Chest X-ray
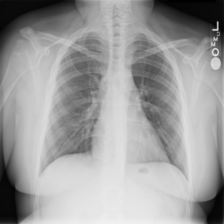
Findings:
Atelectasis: negative
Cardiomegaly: negative
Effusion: negative
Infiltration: negative
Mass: negative
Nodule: negative
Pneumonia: negative
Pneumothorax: negative
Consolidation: negative
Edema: negative
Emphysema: negative
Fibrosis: negative
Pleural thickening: negative
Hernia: negative